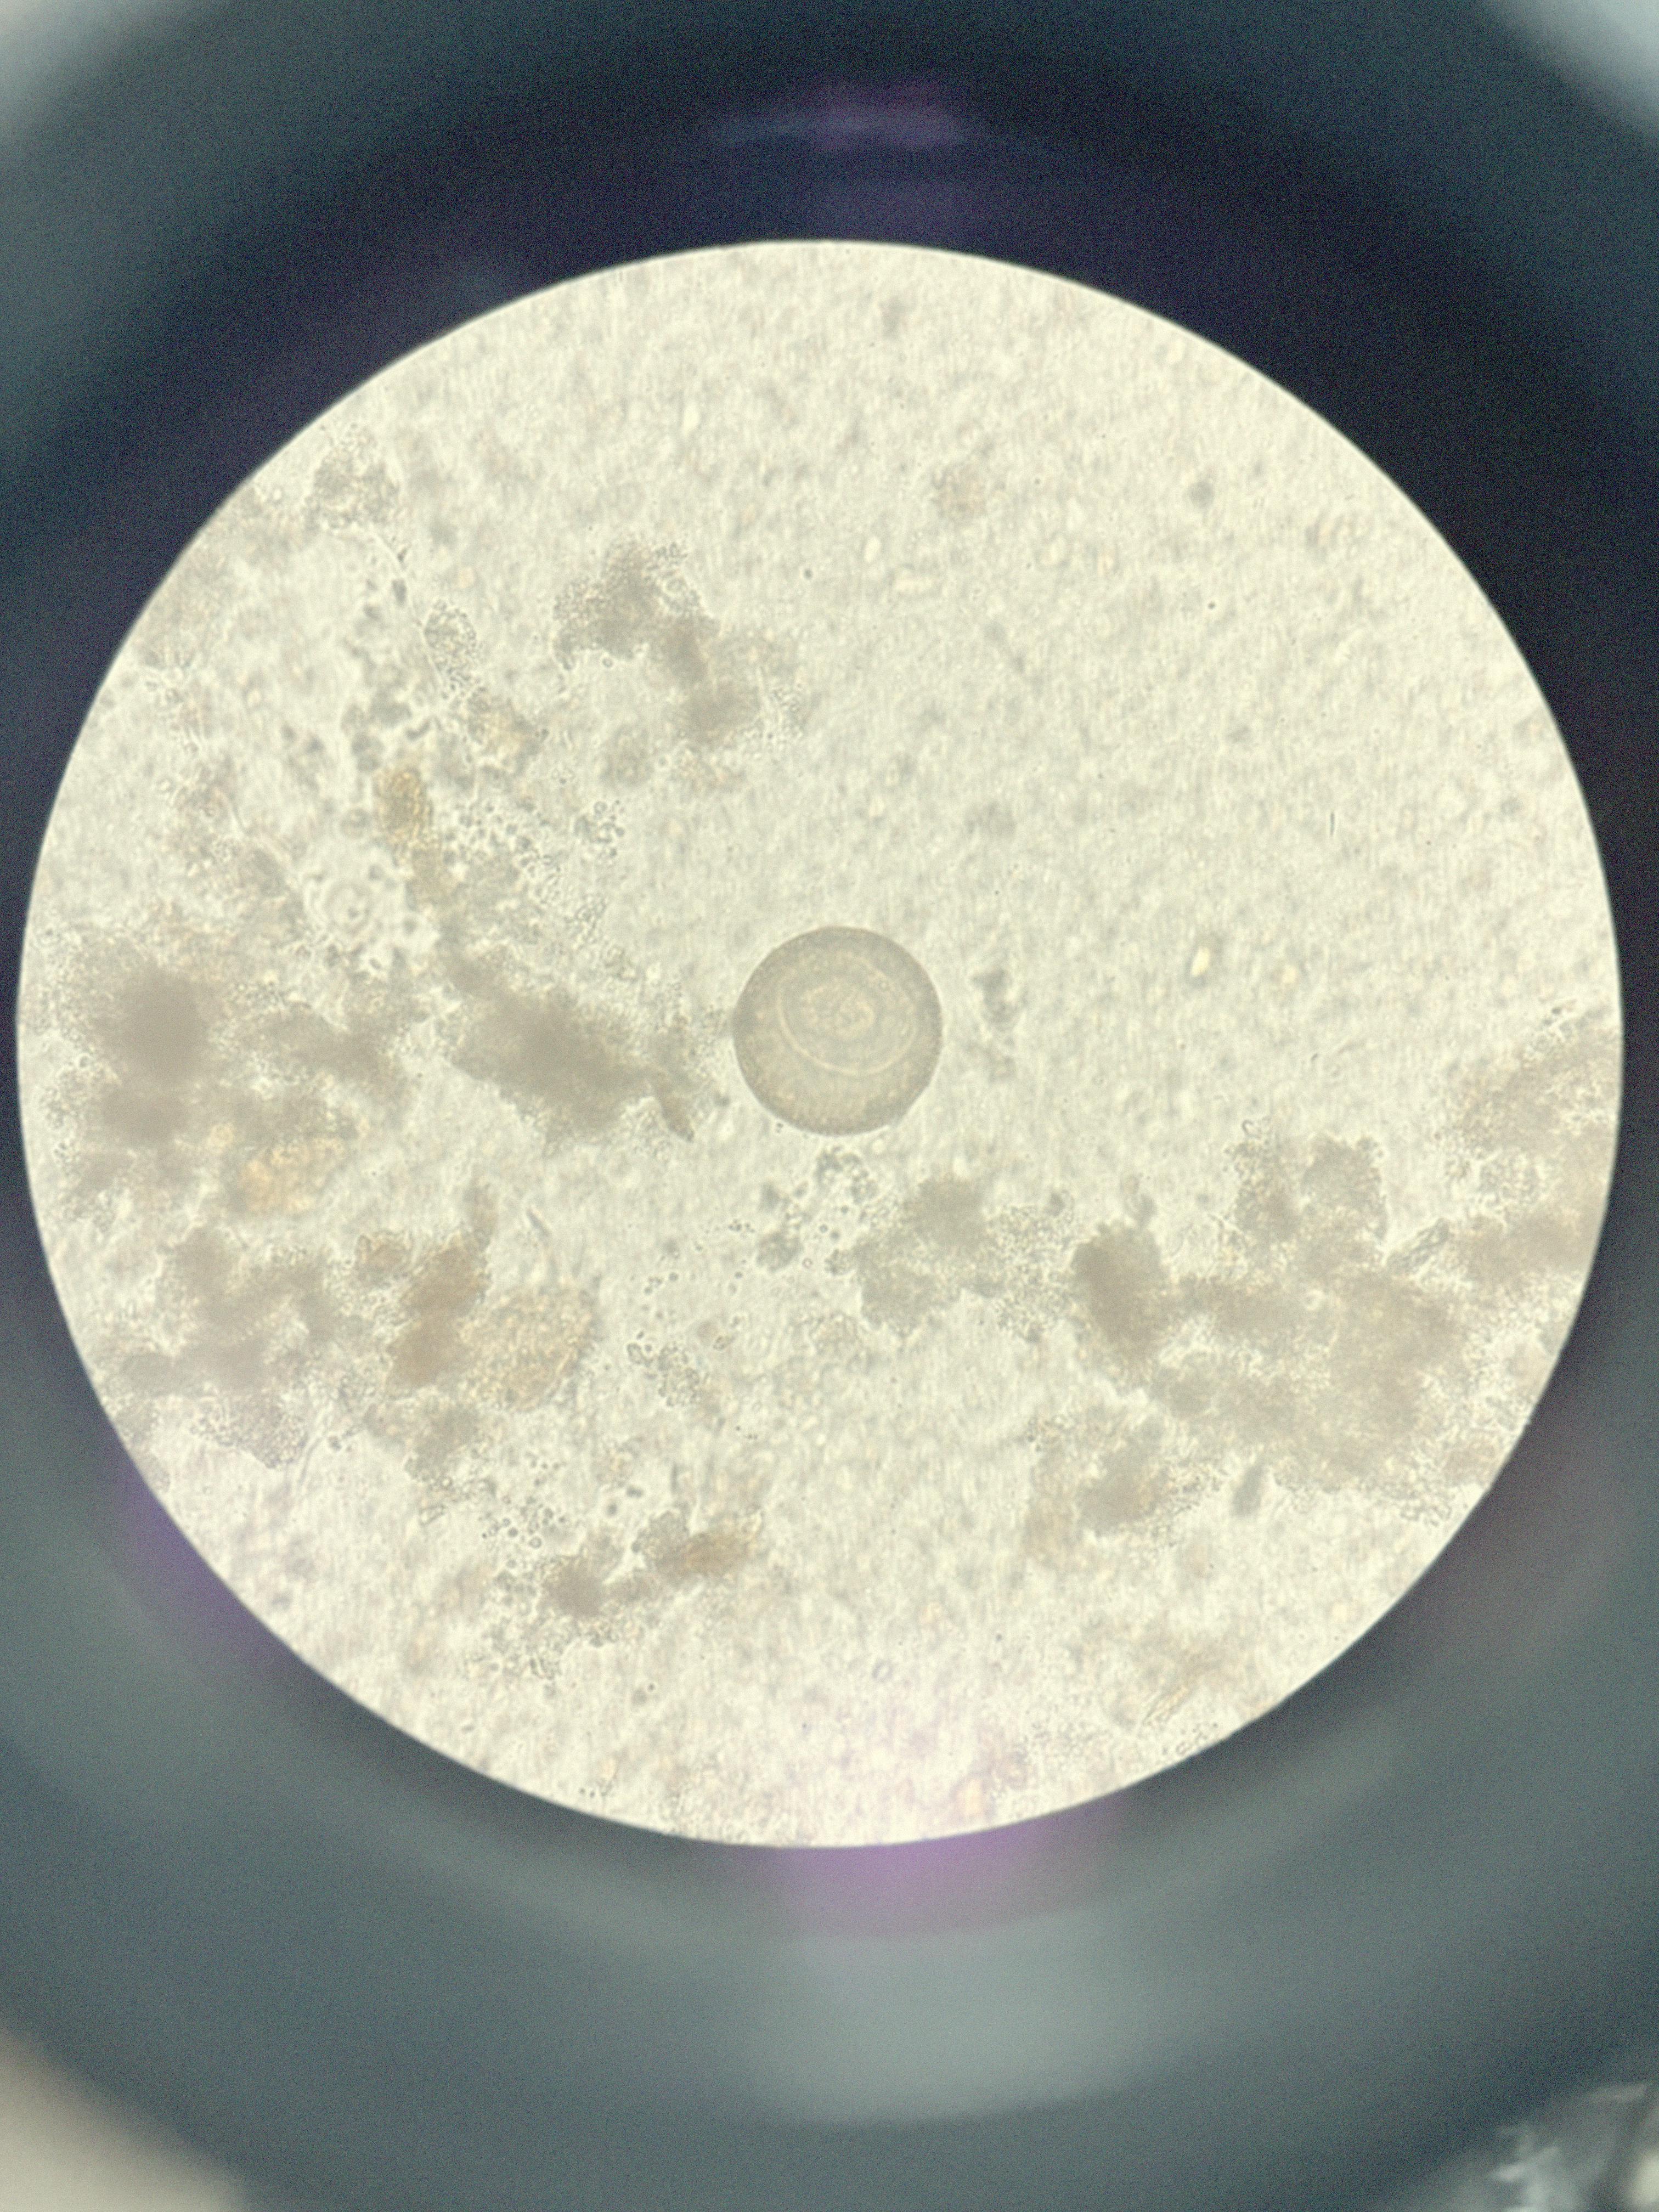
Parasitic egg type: Hymenolepis diminuta